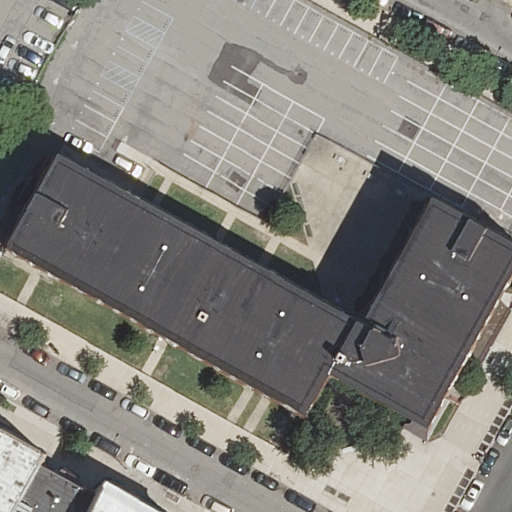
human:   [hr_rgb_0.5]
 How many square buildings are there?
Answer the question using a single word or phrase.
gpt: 0

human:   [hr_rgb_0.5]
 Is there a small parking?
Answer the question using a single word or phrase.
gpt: no

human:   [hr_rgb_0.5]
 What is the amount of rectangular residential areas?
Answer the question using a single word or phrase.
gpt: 1

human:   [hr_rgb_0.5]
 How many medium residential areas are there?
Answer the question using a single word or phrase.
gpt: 0

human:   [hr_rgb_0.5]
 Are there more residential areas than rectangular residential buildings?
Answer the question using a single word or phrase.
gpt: no

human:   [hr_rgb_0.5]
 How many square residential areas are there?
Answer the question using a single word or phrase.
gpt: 0

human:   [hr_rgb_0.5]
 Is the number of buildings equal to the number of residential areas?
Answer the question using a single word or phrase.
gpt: no

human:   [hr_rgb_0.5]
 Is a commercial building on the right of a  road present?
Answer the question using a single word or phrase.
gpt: no

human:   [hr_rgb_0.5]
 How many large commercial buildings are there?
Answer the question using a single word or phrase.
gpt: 0

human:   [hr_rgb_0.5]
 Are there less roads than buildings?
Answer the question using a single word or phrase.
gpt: no

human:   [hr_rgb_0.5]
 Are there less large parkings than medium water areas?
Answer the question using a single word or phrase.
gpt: no

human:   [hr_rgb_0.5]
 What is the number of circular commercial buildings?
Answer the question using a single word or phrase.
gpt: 0

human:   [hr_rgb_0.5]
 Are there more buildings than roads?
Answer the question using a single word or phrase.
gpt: no

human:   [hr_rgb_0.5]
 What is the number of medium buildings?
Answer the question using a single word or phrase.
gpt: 1

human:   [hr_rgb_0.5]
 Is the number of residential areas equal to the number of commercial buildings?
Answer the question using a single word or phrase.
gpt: no

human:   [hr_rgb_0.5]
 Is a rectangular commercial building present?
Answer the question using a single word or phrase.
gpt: no

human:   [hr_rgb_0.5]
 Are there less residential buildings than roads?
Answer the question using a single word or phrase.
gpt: yes

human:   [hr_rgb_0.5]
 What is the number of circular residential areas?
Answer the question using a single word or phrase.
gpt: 0

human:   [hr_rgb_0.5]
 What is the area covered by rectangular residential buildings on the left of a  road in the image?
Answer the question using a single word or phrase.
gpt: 155m2

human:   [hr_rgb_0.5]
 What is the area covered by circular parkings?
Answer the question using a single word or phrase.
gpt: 0m2

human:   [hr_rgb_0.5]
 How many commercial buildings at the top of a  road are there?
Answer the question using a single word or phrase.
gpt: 0

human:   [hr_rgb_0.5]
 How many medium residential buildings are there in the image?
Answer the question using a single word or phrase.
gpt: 1

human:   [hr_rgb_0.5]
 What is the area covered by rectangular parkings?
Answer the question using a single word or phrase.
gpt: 0m2

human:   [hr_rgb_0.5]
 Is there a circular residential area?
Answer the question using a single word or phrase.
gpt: no

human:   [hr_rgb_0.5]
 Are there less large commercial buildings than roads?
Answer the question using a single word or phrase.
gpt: yes

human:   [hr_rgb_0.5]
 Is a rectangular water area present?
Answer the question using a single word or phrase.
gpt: no

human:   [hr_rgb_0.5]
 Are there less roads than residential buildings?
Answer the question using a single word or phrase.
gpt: no

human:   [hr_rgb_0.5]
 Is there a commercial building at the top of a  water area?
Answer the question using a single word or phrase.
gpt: no

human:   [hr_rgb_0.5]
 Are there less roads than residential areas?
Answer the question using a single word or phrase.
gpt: no

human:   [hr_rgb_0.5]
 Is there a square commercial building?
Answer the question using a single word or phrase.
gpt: no

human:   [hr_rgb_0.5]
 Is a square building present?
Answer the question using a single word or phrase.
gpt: no

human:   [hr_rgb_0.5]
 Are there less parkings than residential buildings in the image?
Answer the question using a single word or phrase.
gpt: yes

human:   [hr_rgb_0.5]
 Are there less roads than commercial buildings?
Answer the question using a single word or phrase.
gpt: no

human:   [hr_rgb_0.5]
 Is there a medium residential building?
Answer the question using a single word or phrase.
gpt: yes

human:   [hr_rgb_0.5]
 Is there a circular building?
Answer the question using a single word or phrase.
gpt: no

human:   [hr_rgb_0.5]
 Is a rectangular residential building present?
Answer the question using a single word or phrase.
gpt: yes